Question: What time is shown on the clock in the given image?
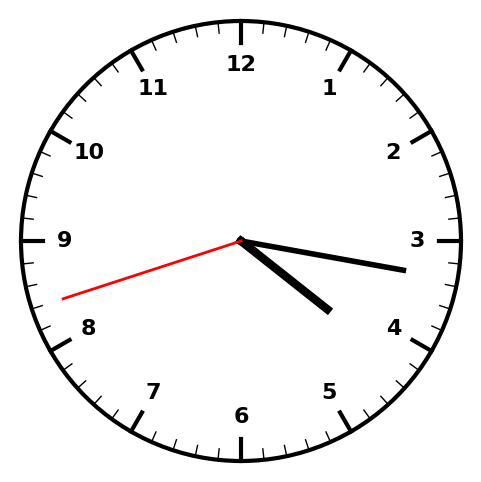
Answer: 04:16:42